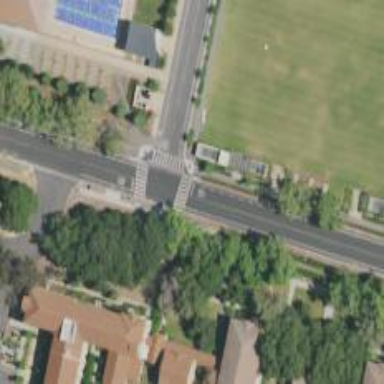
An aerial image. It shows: Marked road crossing.